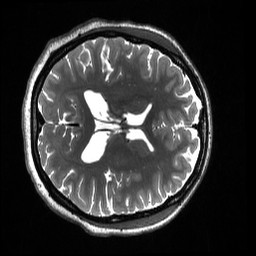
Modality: T2w
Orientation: axial
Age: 20
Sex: female